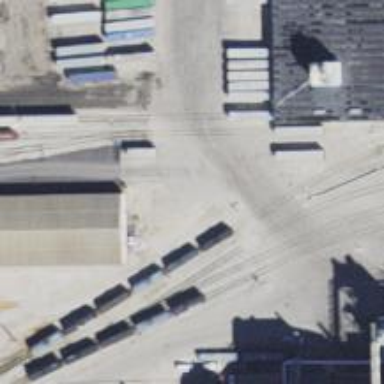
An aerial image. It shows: Rail spur service.